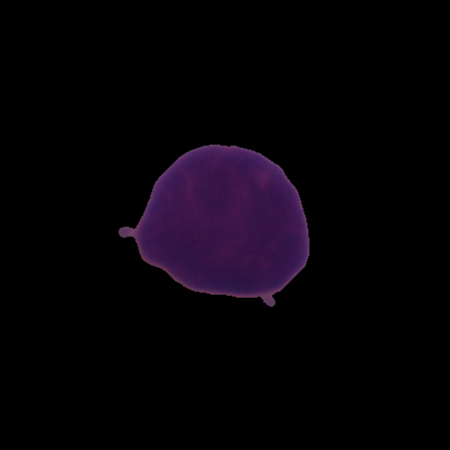
Label: healthy